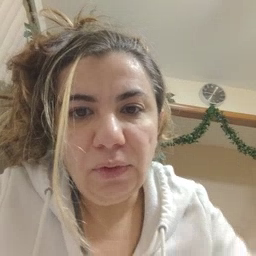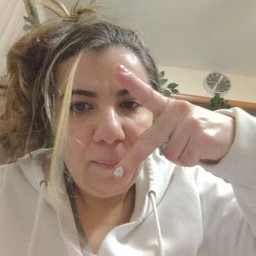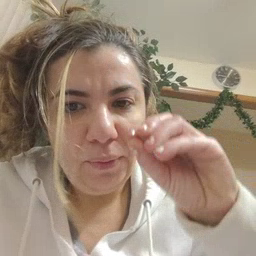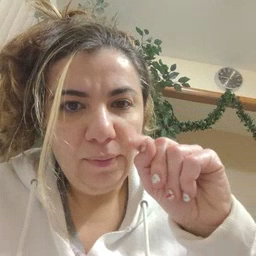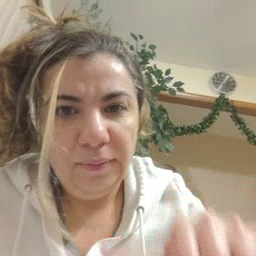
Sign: potty